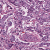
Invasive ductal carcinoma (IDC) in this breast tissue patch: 1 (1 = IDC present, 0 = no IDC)